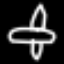
Label: airplane